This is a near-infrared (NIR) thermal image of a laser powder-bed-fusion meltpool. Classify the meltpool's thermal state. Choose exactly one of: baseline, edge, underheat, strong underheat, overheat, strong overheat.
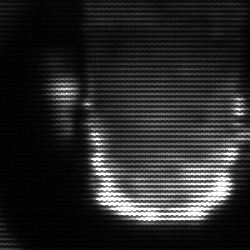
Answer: baseline